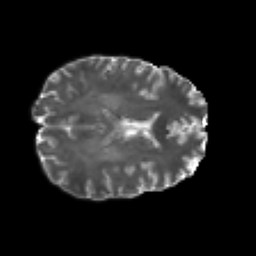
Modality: T2w
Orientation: axial
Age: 38
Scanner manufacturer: philips
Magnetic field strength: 3 T
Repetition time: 8.592 s
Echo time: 0.1268 s